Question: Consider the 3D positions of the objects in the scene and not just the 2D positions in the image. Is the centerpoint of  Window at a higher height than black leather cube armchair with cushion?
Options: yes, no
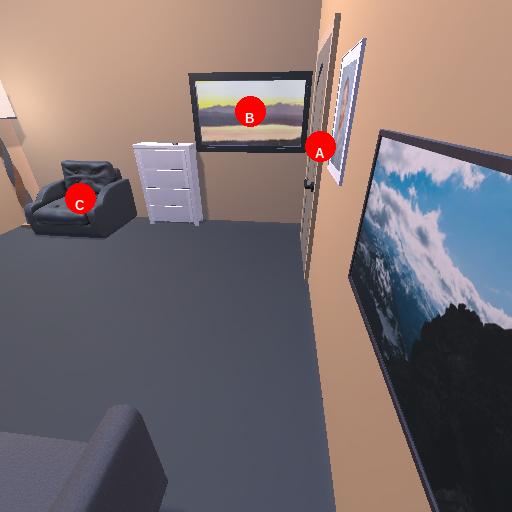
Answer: yes